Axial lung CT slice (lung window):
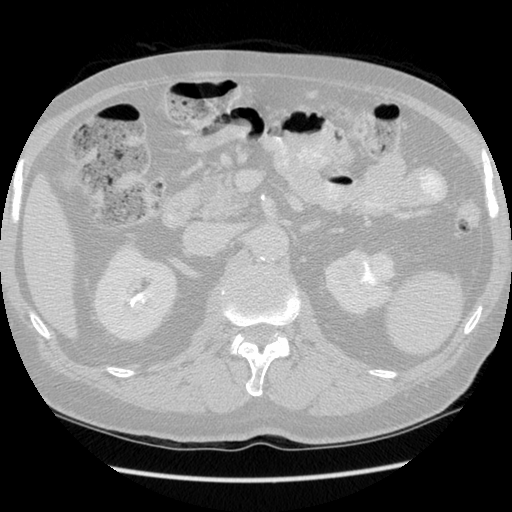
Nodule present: no